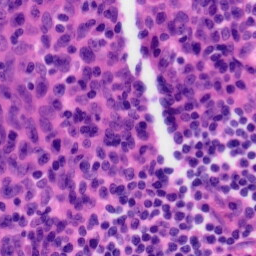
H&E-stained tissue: Tonsil